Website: walmart
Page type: billing-address
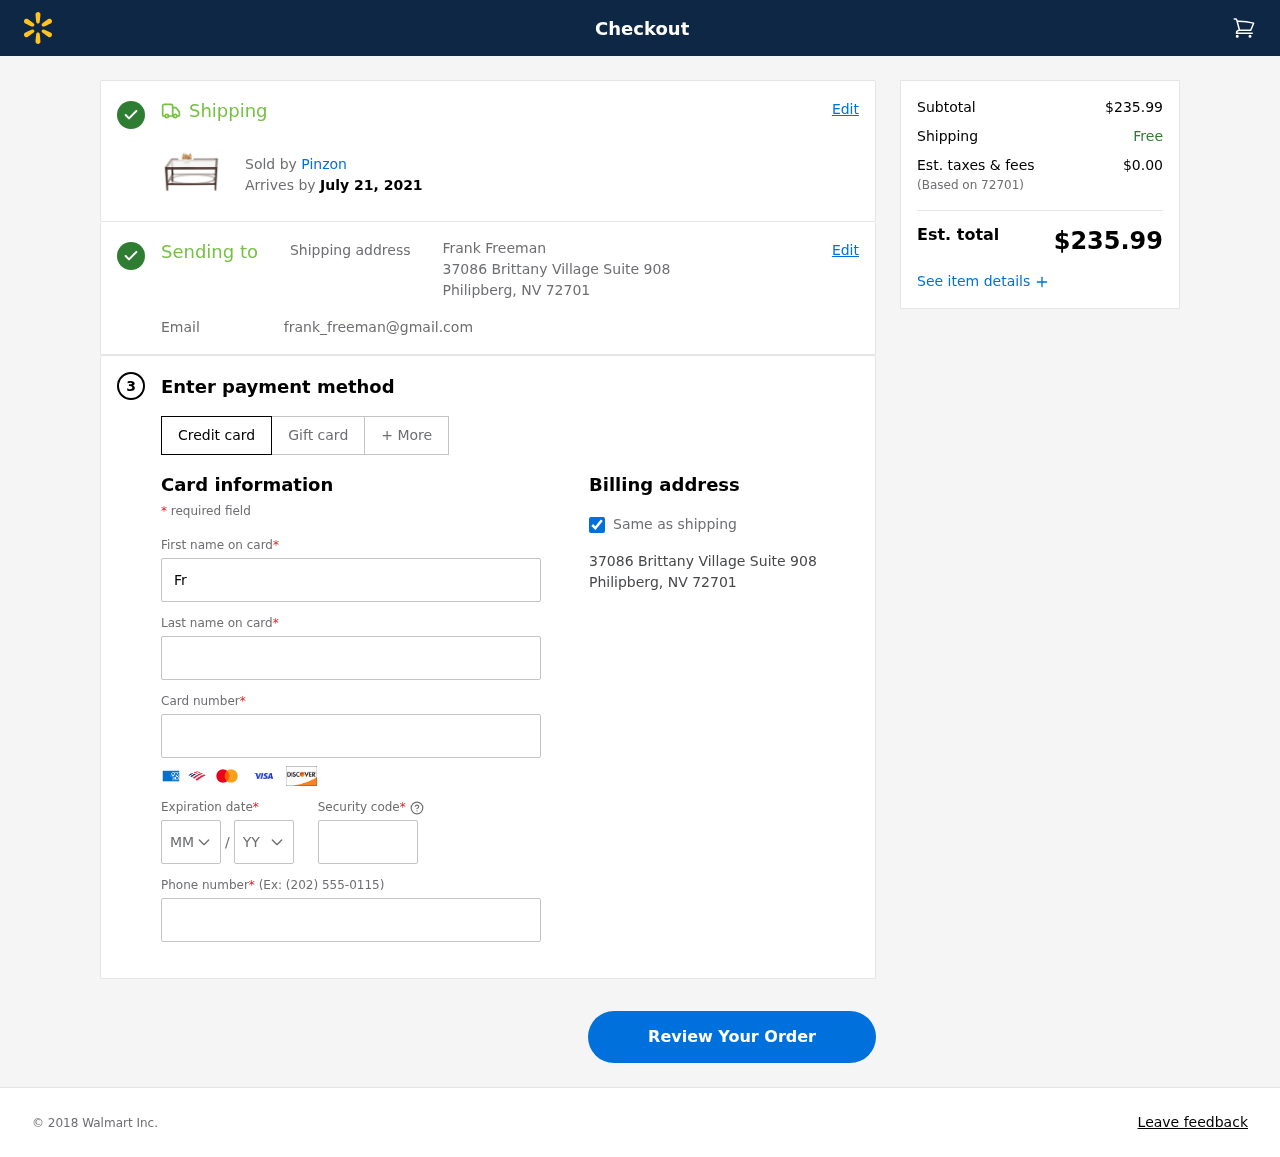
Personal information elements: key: PII_CARD_CVV
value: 712
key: PII_CARD_EXPIRY_MONTH
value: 10
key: PII_CARD_EXPIRY_YEAR
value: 30
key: PII_CARD_NUMBER
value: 4756 5374 5215 4890
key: PII_CITY_STATE_ZIP
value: Philipberg, NV 72701
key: PII_EMAIL
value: frank_freeman@gmail.com
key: PII_FIRSTNAME
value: Frank
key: PII_FULLNAME
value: Frank Freeman
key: PII_LASTNAME
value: Freeman
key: PII_PHONE
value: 8392628323
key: PII_POSTCODE
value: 72701
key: PII_STREET
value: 37086 Brittany Village Suite 908
Product elements: key: PRODUCT1_BRAND
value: Pinzon
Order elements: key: ORDER_DELIVERY_DATE
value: July 21, 2021
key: ORDER_SUBTOTAL
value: $235.99
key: ORDER_TAX
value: $0.00
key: ORDER_TOTAL
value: $235.99